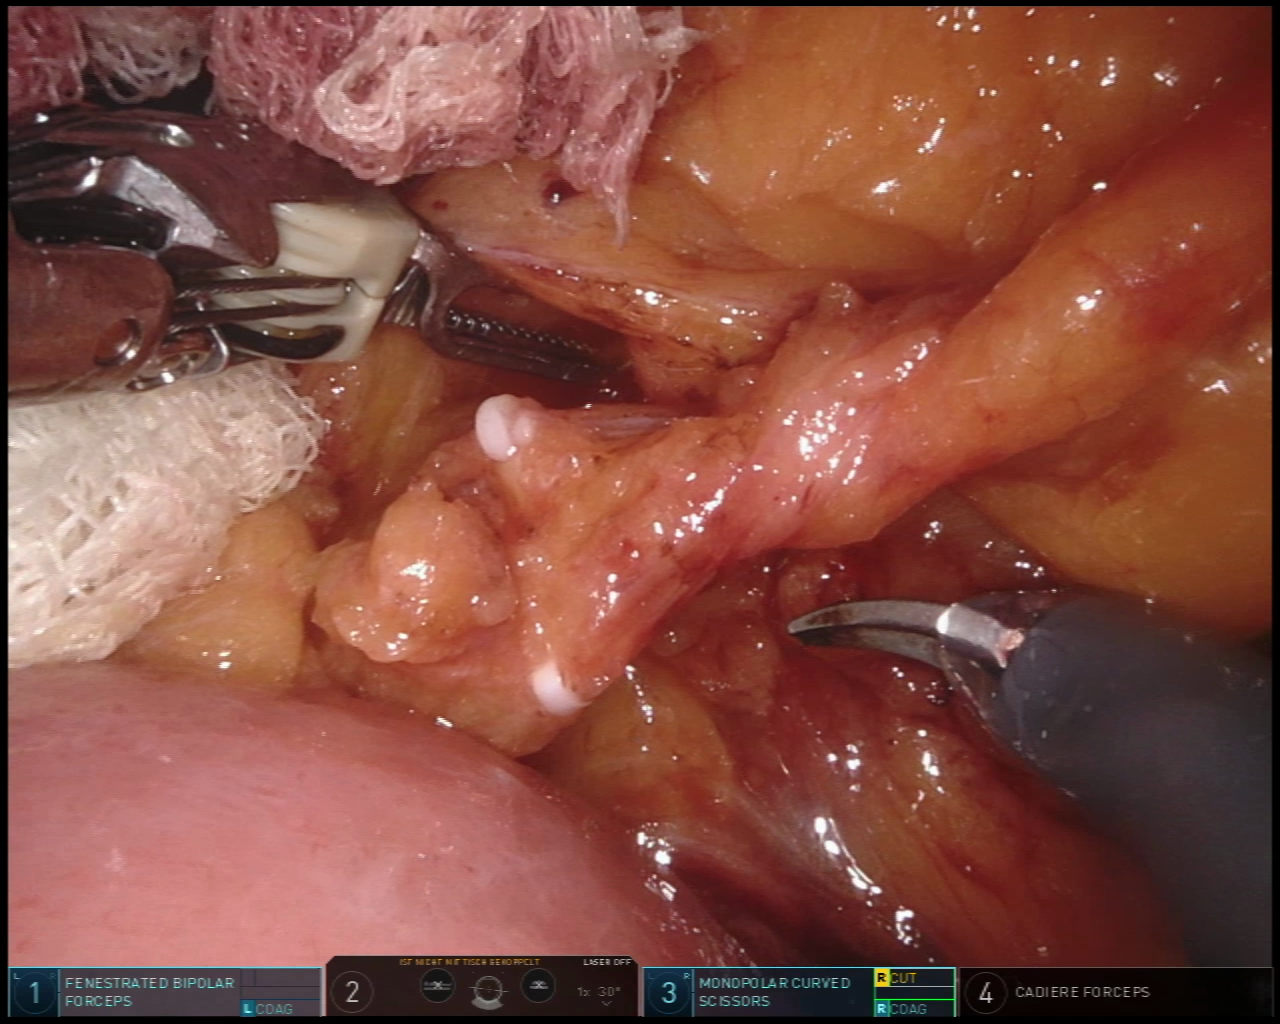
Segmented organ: small_intestine
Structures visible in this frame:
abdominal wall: no
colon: no
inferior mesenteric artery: yes
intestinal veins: no
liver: no
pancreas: no
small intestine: yes
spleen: no
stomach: no
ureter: no
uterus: no
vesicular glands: no